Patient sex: M
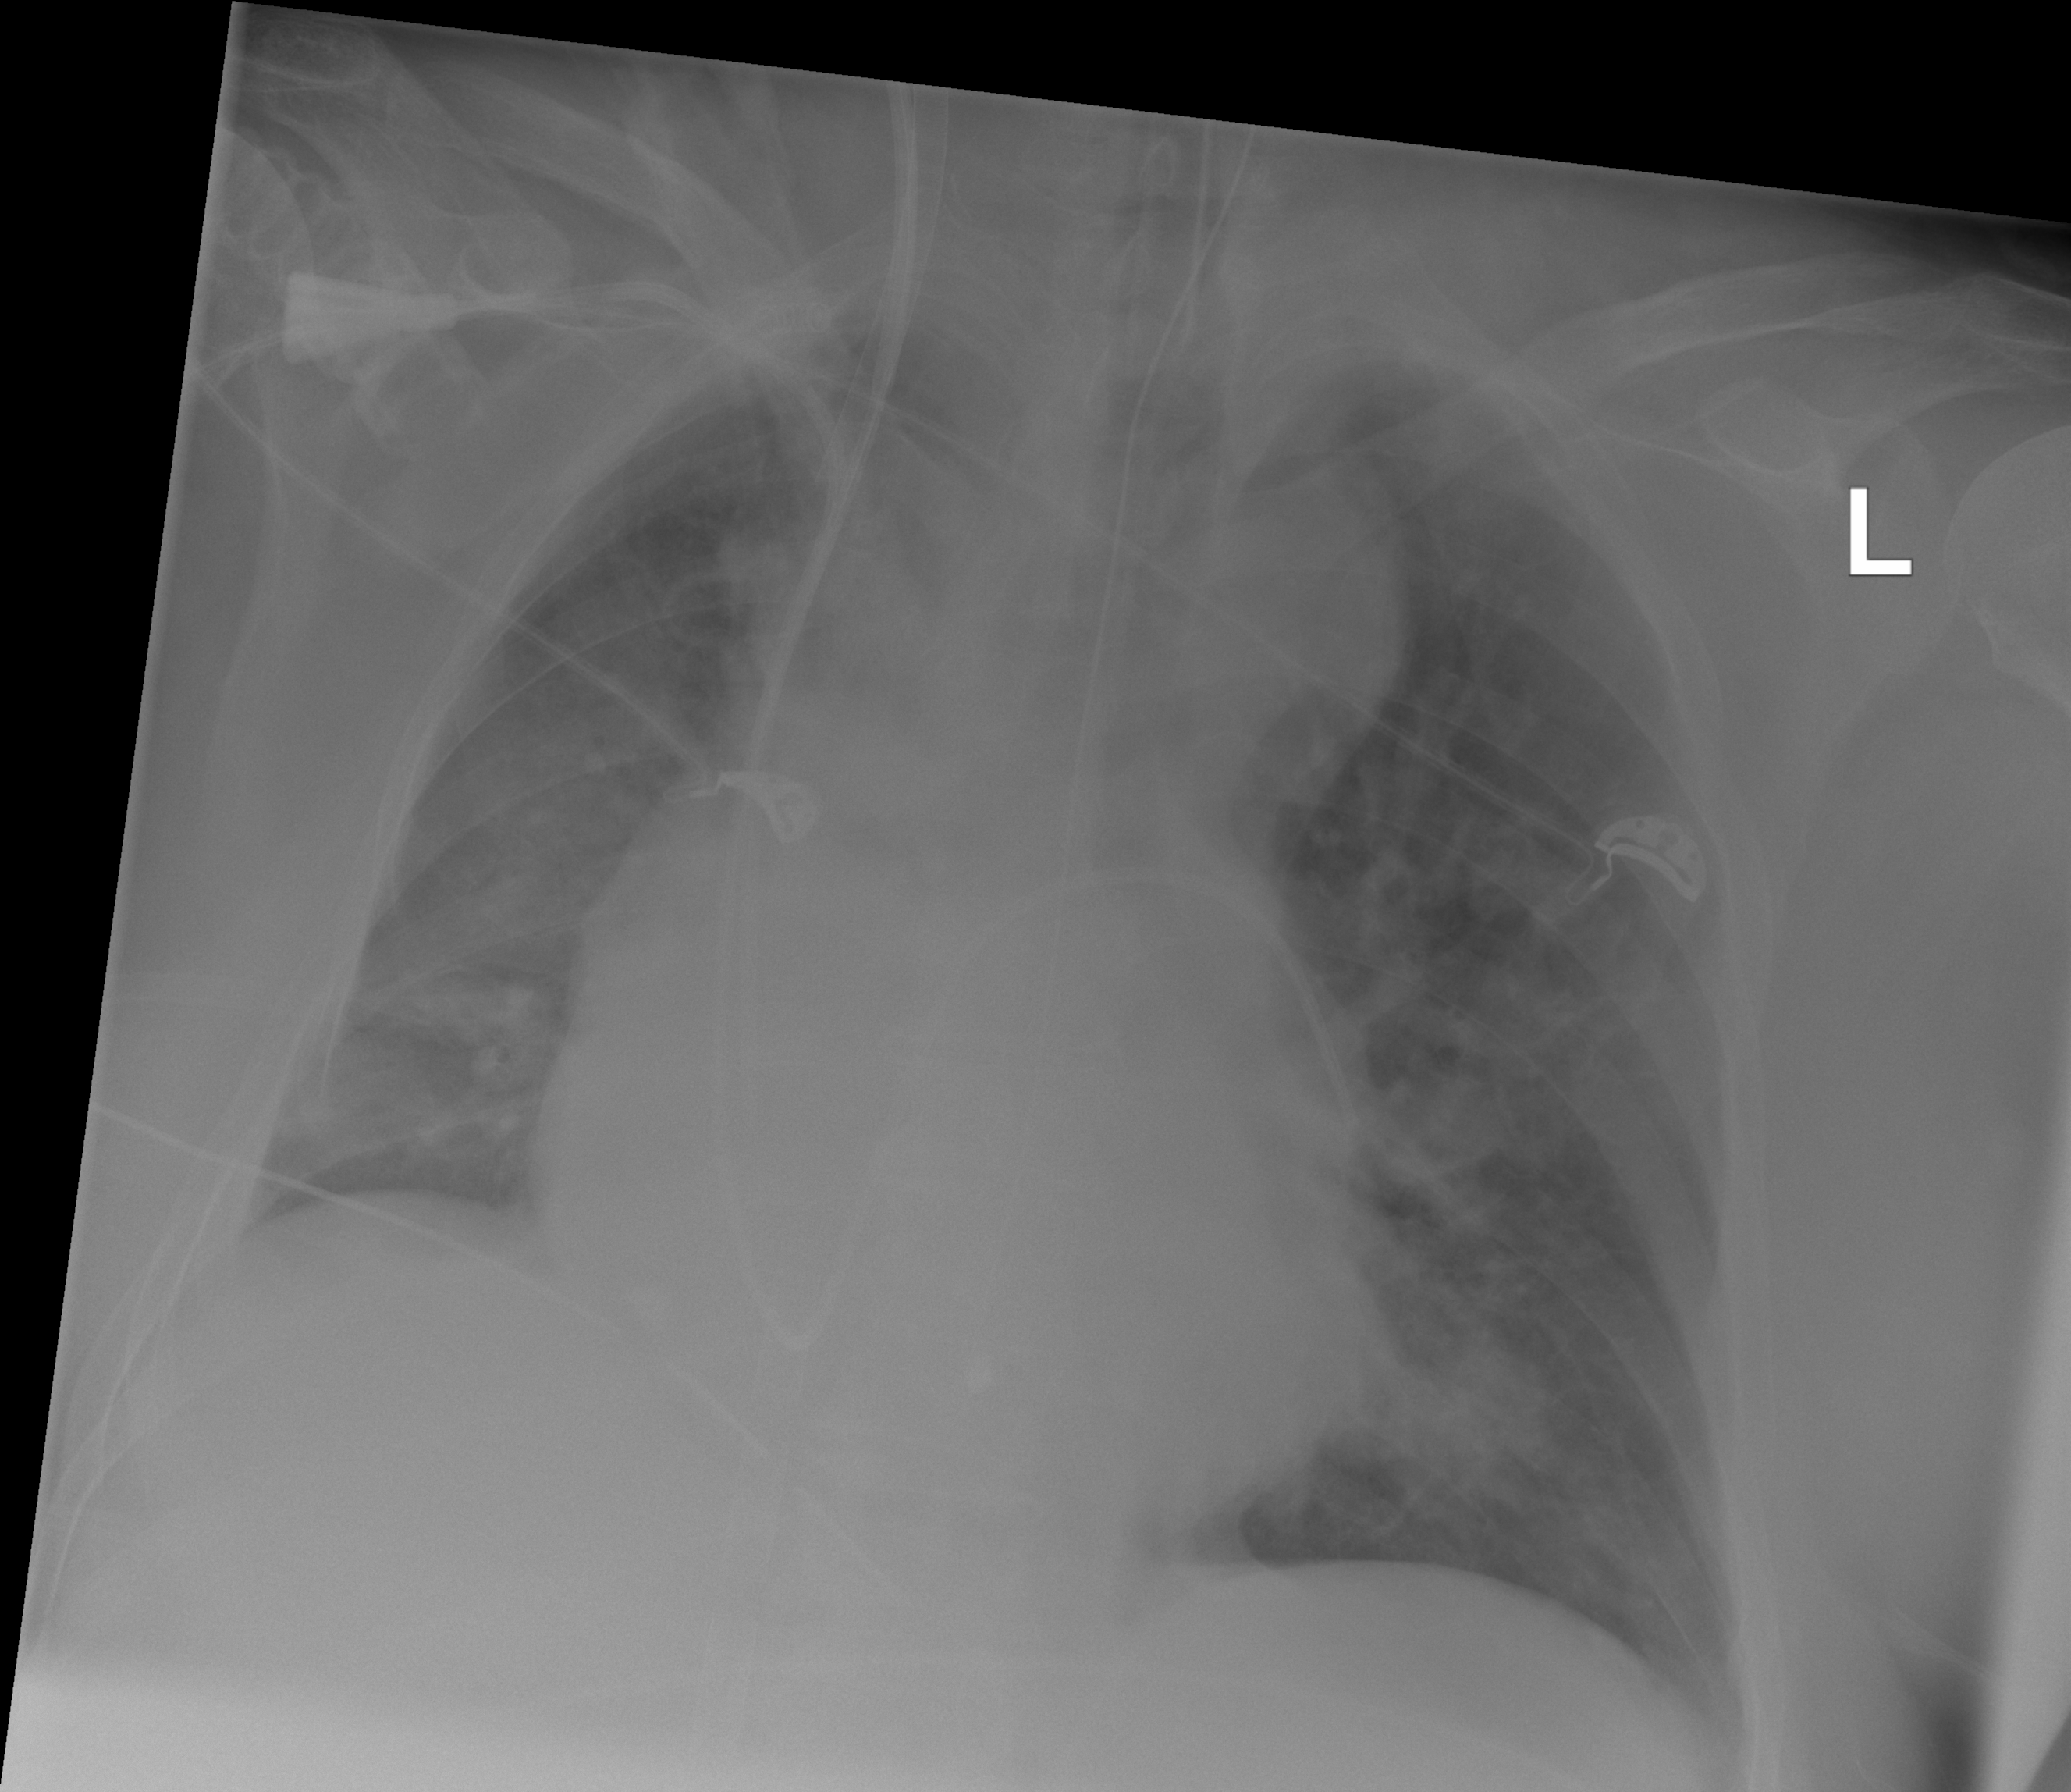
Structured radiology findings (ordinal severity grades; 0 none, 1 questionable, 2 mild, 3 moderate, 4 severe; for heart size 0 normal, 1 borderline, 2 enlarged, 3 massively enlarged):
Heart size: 2
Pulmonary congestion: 2
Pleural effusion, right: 1
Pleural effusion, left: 0
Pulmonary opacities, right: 2
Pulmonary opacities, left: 3
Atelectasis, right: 3
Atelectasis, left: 3